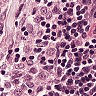
Metastatic tissue present: no